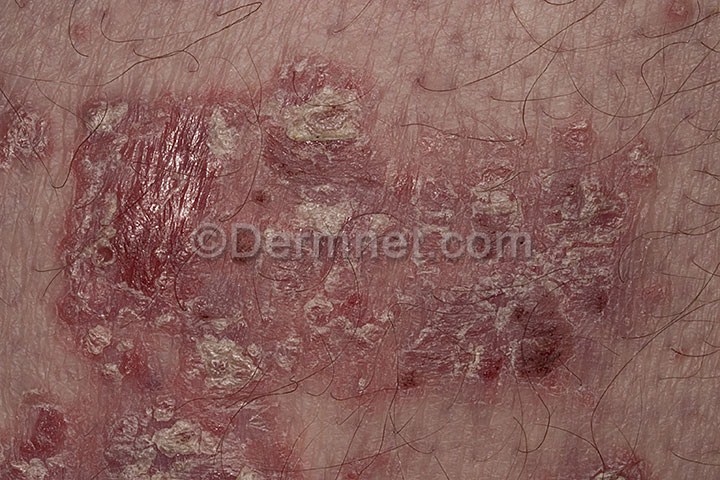
Disease: Psoriasis pictures Lichen Planus and related diseases